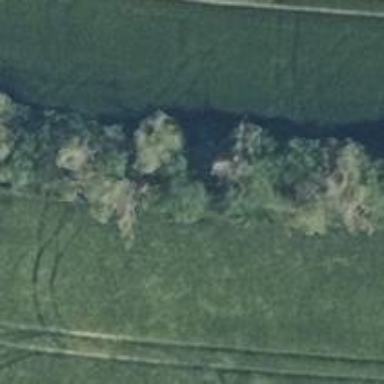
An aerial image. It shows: Row of trees in natural setting.